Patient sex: M
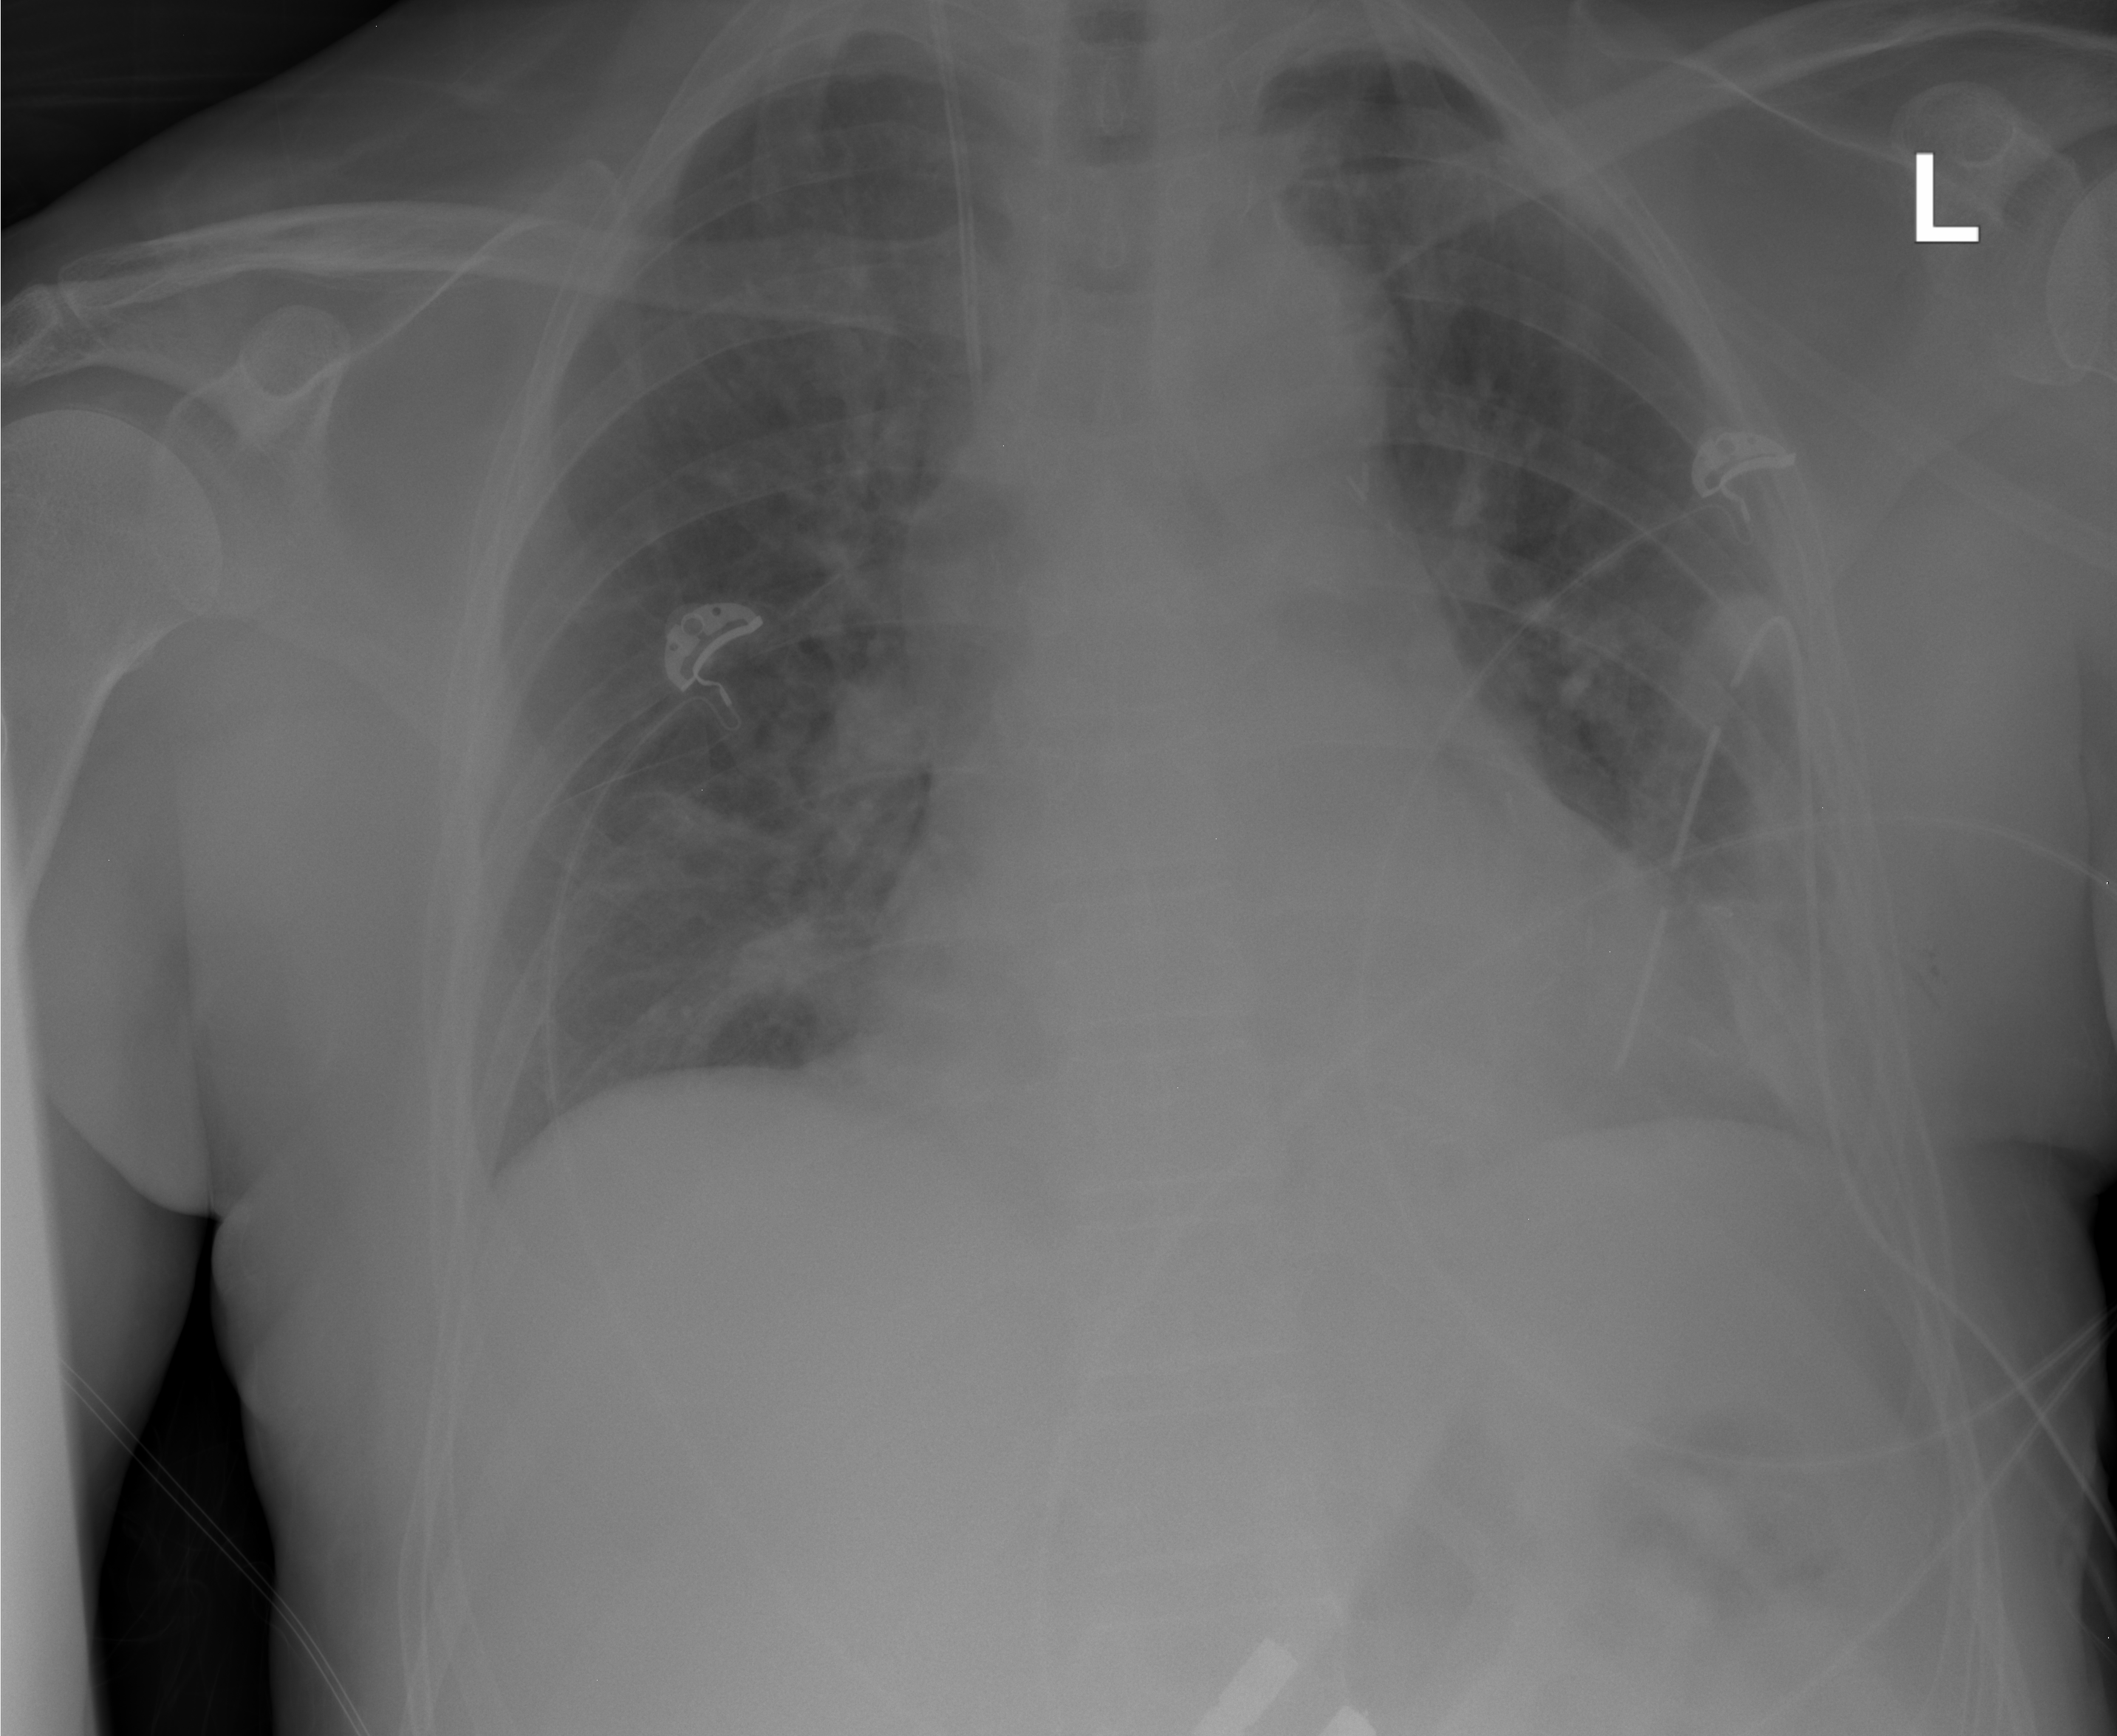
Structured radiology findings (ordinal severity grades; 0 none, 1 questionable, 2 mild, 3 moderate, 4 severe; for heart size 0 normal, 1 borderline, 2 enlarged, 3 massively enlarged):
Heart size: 0
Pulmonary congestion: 2
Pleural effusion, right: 0
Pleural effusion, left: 0
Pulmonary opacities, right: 0
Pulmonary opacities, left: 0
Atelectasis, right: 2
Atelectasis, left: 2